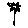
Label: flower